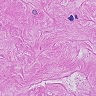
Metastatic tissue present: yes